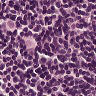
Metastatic tissue present: no